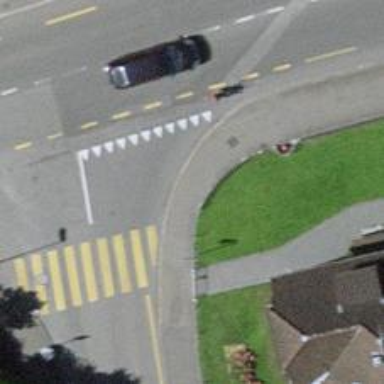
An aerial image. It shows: Asphalt sidewalk along the footway.